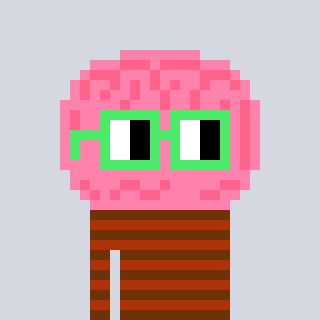
a pixel art character with square light green glasses, a brain-shaped head and a hotbrown-colored body on a cool background